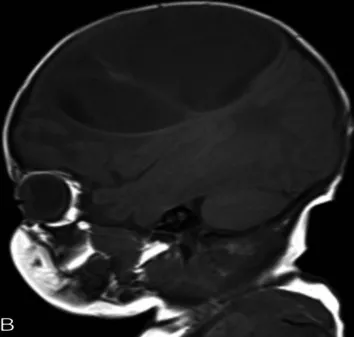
Axial T1-weighted MRI. Sagittal T1-weighted MRI demonstrate a large intraparenchymal cystic mass with low signal intensity, located in the right frontoparietal region of the right cerebral hemisphere.
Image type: radiology (mri)